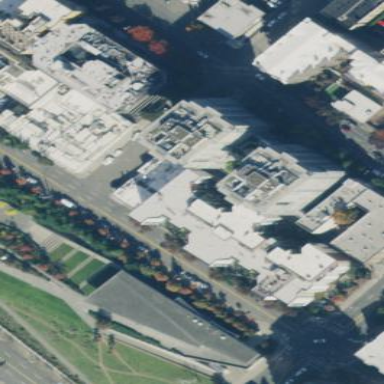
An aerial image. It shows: Part of building.